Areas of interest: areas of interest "Educational"
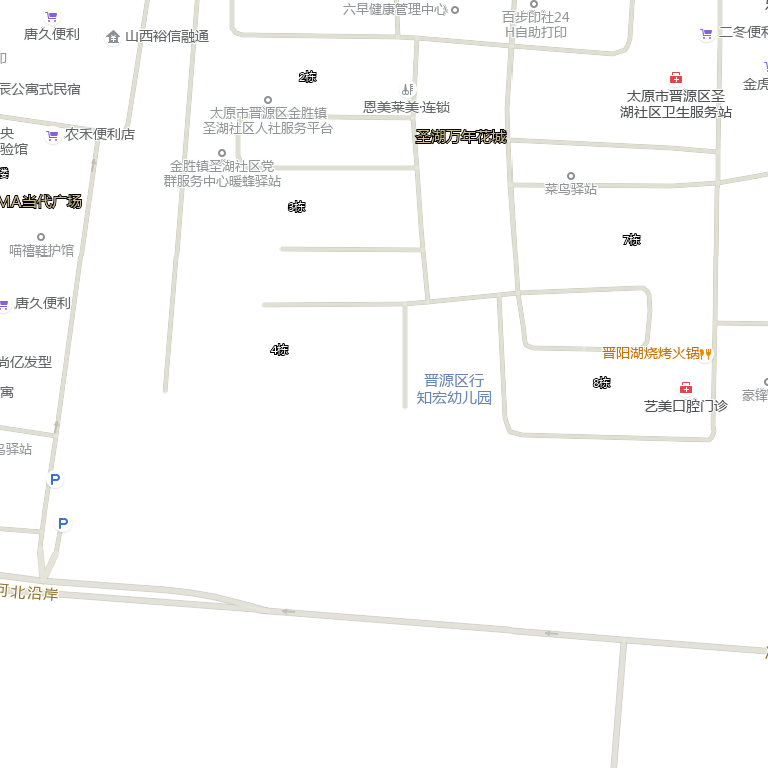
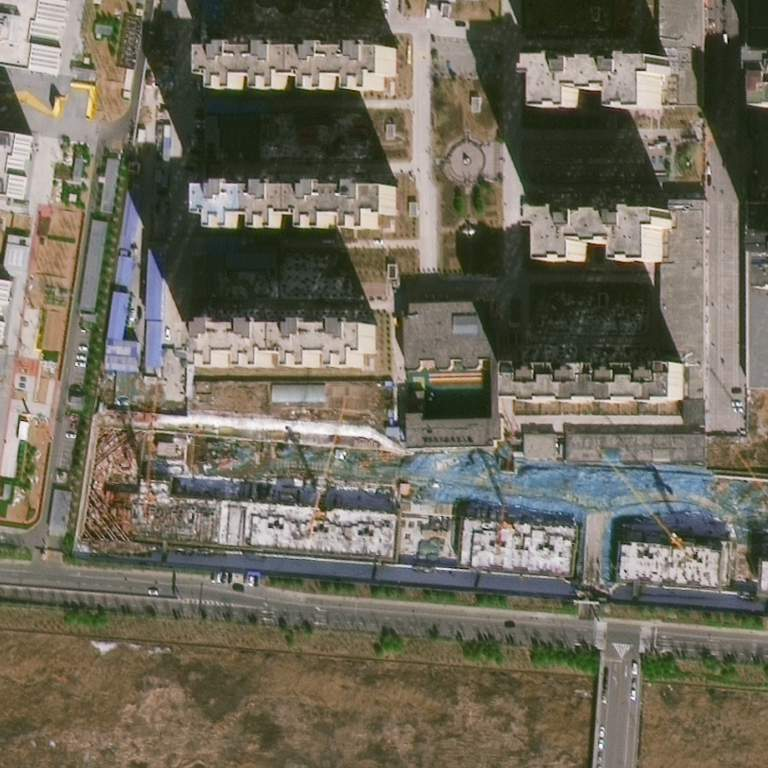